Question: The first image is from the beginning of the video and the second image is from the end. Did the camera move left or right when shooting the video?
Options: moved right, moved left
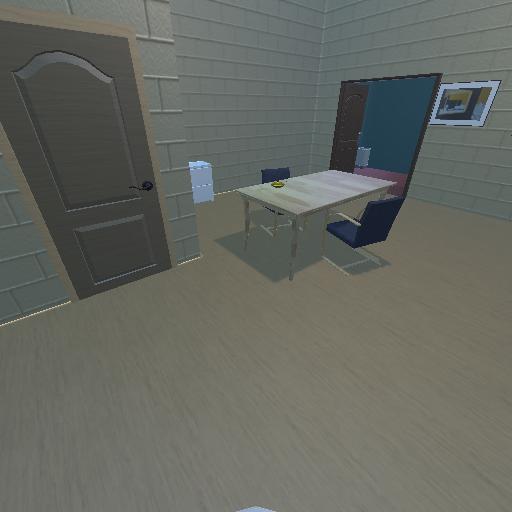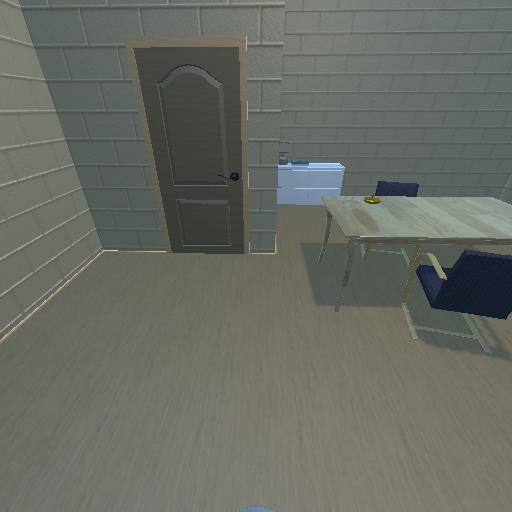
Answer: moved right